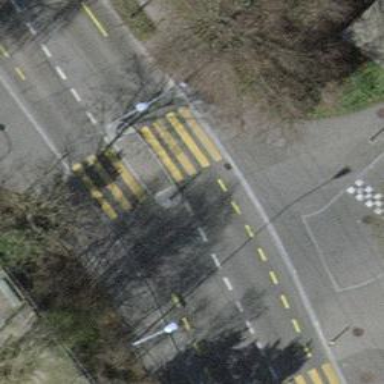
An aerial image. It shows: Pedestrian crossing with zebra markings on the footway.